Question: I am writing a Windows Phone 8 app, and I am having some problems with the UI. I want a control that will stretch to the width of the whole screen, and will flow its children controls horizontally (to fill the space).
Currently, I have a a StackPanel with Orientation = Horizontal, but it doesn't allow the children control (a slider) to have a HorizontalAlignment=Stretch (that actually stretches). I can manually strech the slider, but I don't want to have hardcoded sizes..
Here is the code:
'''
<StackPanel Orientation="Horizontal">
<TextBlock Text="Hue Bins" />
<Slider x:Name="HueBins" VerticalAlignment="Bottom" HorizontalAlignment="Stretch" Value="24" Maximum="36" Minimum="1"/>
</StackPanel>
'''
and the resulting image:

In normal WPF, there is the Dockpanel control, but that doesn't seem to exist for WP8. Is there anyway to emulate that behavior?
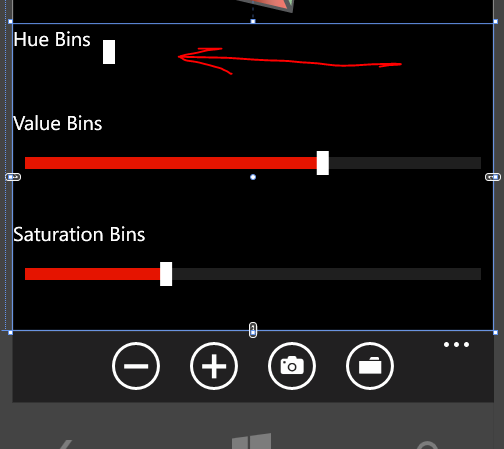
Answer: You can use 'Grid' with two columns:
'''
<Grid>
<Grid.ColumnDefinitions>
<ColumnDefinition Width="Auto"/>
<ColumnDefinition Width="*"/>
</Grid.ColumnDefinitions>
<TextBlock Text="Hue Bins" />
<Slider x:Name="HueBins" Grid.Column="1" VerticalAlignment="Bottom" HorizontalAlignment="Stretch" Value="24" Maximum="36" Minimum="1"/>
</Grid>
'''